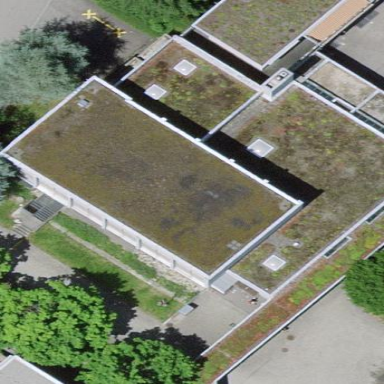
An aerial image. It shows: Community centre building.